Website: crate-barrel
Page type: gifting
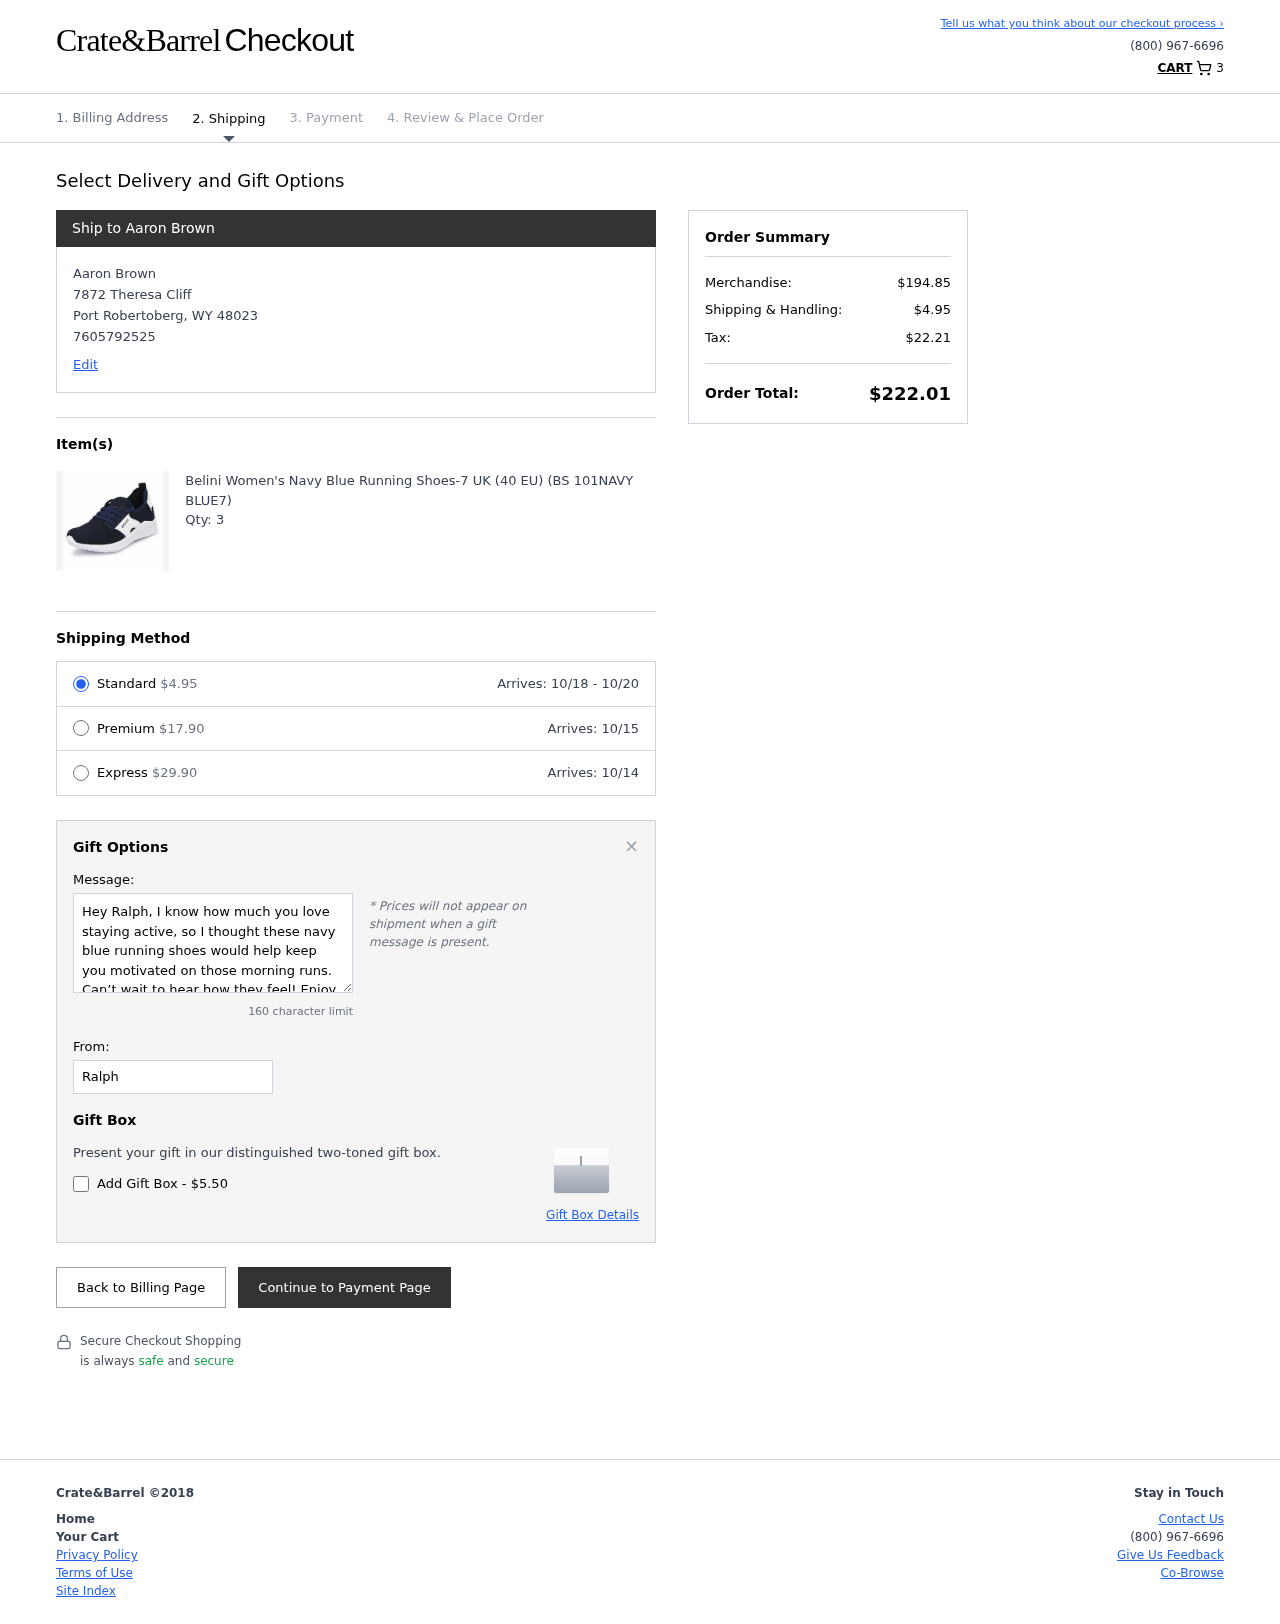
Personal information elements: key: PII_CITY
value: Port Robertoberg
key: PII_FULLNAME
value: Aaron Brown
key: PII_GIFT_FIRSTNAME
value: Ralph
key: PII_GIFT_MESSAGE
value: Hey Ralph, I know how much you love staying active, so I thought these navy blue running shoes would help keep you motivated on those morning runs. Can’t wait to hear how they feel! Enjoy every step!
Aaron
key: PII_PHONE
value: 7605792525
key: PII_POSTCODE
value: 48023
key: PII_STATE_ABBR
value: WY
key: PII_STREET
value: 7872 Theresa Cliff
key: PII_FULLNAME2
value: Aaron Brown
Product elements: key: PRODUCT1_NAME
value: Belini Women's Navy Blue Running Shoes-7 UK (40 EU) (BS 101NAVY BLUE7)
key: PRODUCT1_QUANTITY
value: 3
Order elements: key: ORDER_NUM_ITEMS
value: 3
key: ORDER_SHIPPING_COST
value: $4.95
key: ORDER_DELIVERY_DATE_RANGE
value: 10/18 - 10/20
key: ORDER_PREMIUM_SHIPPING
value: $17.90
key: ORDER_PREMIUM_DATE
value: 10/15
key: ORDER_EXPRESS_SHIPPING
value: $29.90
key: ORDER_EXPRESS_DATE
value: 10/14
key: ORDER_SUBTOTAL
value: $194.85
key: ORDER_TAX
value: $22.21
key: ORDER_TOTAL
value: $222.01